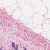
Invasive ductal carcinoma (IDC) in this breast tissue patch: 0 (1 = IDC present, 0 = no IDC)